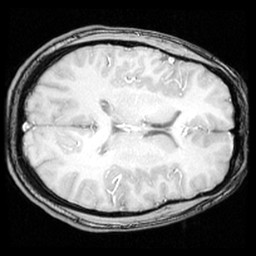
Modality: inplaneT1
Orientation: axial
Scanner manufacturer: ge
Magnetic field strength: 3 T
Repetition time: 0.25 s
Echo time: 0.0036 s